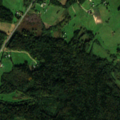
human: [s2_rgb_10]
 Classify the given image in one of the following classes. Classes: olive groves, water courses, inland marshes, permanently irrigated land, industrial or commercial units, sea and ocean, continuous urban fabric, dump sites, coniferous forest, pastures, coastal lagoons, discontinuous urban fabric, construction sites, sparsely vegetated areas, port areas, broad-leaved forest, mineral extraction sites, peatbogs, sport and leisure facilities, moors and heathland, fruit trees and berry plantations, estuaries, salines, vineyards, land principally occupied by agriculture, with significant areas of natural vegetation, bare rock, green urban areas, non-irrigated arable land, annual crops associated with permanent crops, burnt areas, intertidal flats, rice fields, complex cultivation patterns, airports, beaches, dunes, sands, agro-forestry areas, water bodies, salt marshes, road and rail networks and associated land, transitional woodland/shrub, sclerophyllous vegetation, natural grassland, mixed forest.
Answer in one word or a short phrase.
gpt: complex cultivation patterns, land principally occupied by agriculture, with significant areas of natural vegetation, broad-leaved forest, mixed forest, transitional woodland/shrub